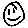
Label: smiley face